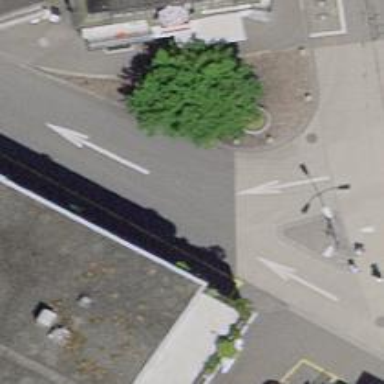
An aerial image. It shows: Asphalt living street with opposite cycleway.